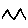
Label: zigzag